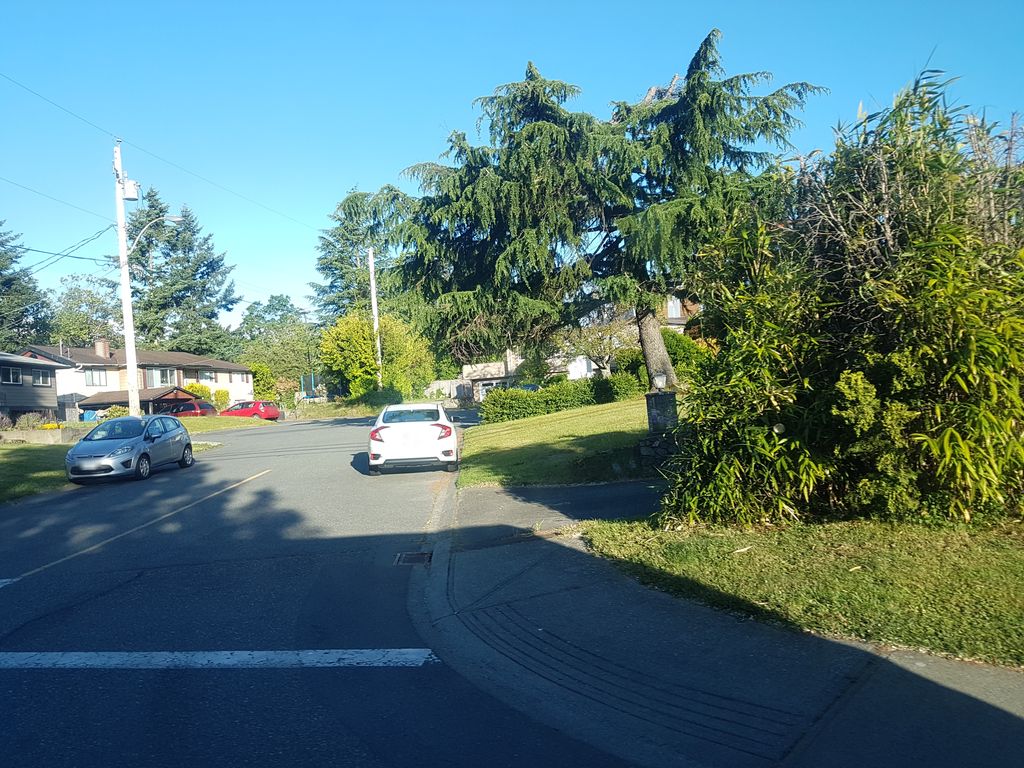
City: victoria